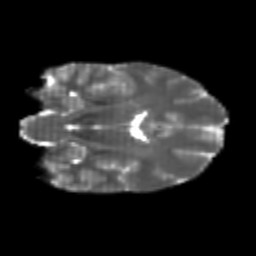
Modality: T2w
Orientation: coronal
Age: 23
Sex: female
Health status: healthy
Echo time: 0.074 s